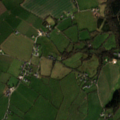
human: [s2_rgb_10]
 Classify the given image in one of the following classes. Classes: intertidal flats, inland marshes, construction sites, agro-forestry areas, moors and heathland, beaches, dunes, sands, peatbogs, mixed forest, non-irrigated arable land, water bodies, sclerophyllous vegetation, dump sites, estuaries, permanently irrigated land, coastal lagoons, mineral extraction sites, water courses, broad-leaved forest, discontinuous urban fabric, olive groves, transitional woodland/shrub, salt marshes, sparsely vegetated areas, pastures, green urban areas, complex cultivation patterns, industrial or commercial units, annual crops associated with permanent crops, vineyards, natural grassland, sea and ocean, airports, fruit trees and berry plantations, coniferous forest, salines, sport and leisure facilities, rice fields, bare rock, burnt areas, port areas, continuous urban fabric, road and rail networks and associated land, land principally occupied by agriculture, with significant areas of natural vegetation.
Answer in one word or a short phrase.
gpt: pastures, coniferous forest, transitional woodland/shrub